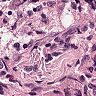
Metastatic tissue present: no